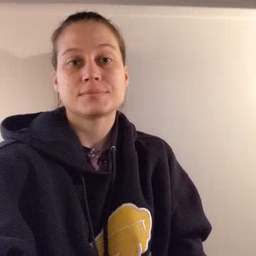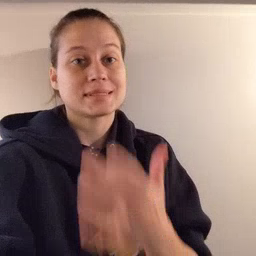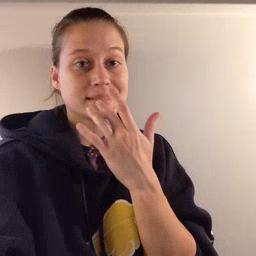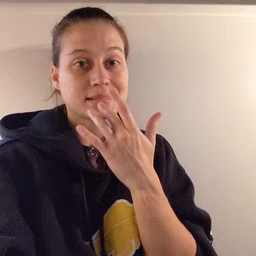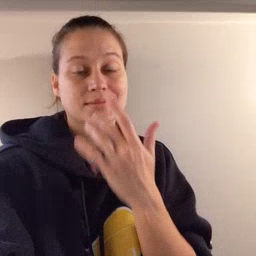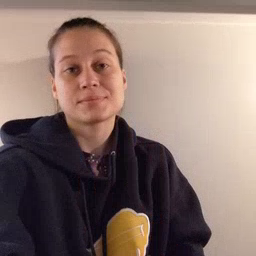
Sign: taste